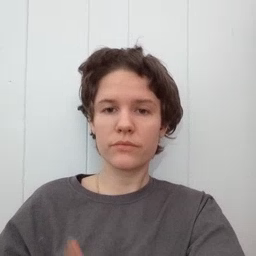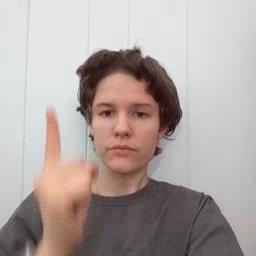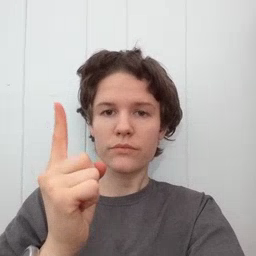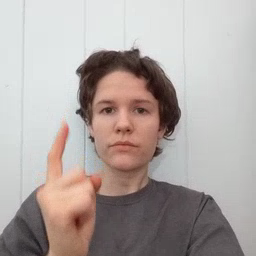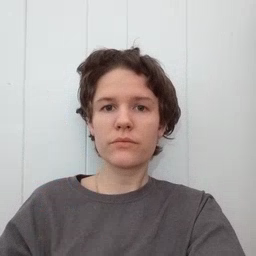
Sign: up